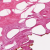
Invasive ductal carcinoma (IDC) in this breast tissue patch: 0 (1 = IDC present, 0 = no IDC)